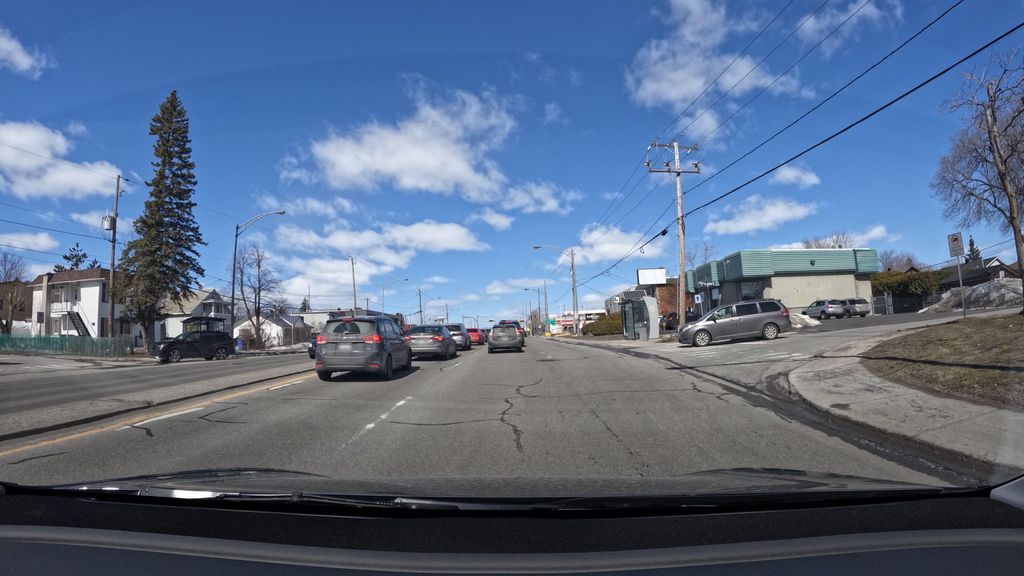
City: montreal